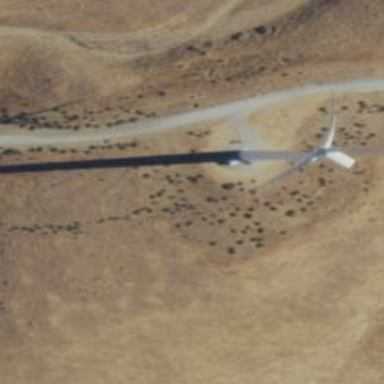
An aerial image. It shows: Wind turbine generator that utilizes wind as its source for generating electricity. It is of the horizontal axis type.